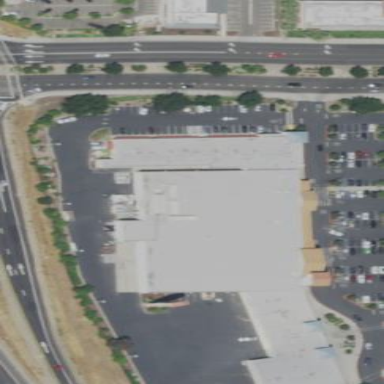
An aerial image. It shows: Supermarket located in building.